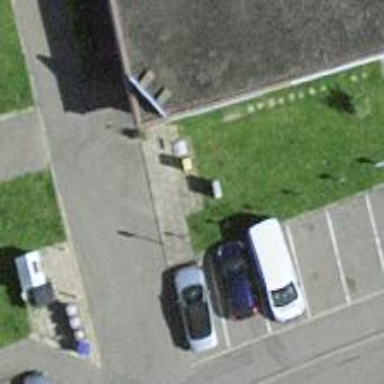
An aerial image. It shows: Post box is visible.